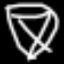
Label: diamond